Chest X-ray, PA view. Patient: 56 years old, sex M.
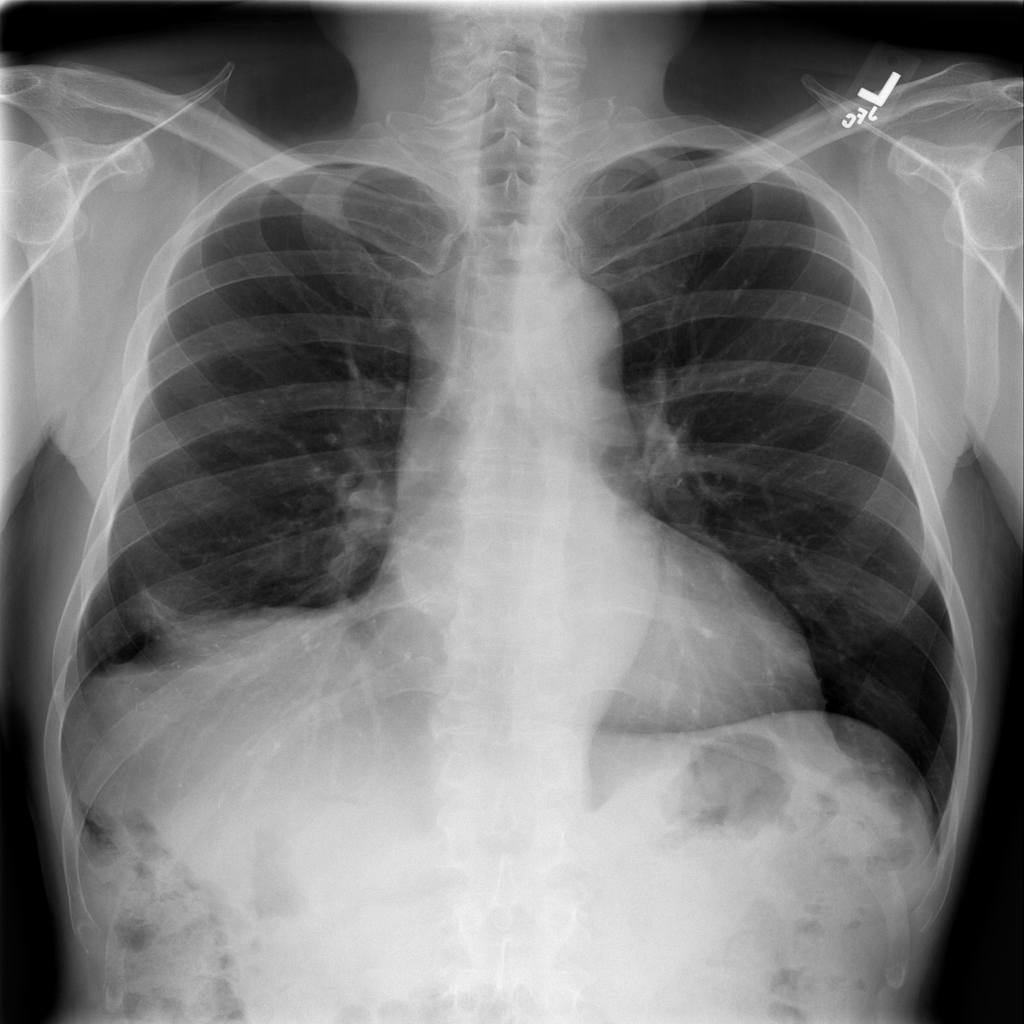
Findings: No Finding